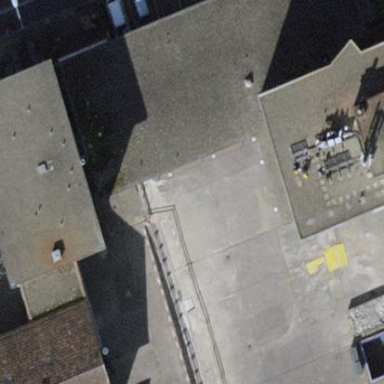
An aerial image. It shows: Commercial building.